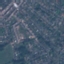
Land use / land cover: Residential